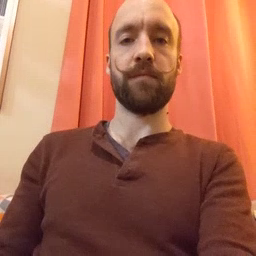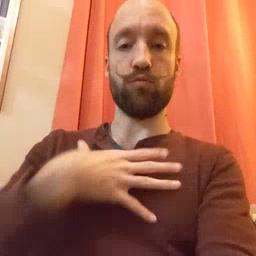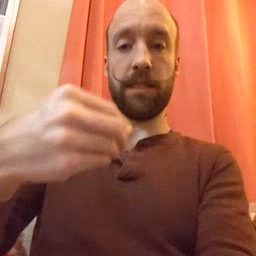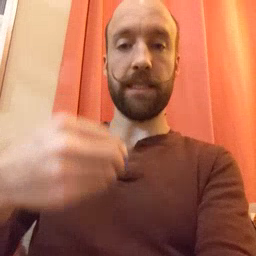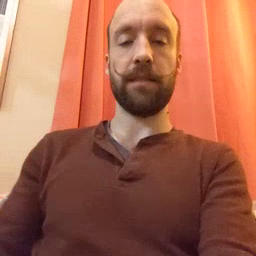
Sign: white